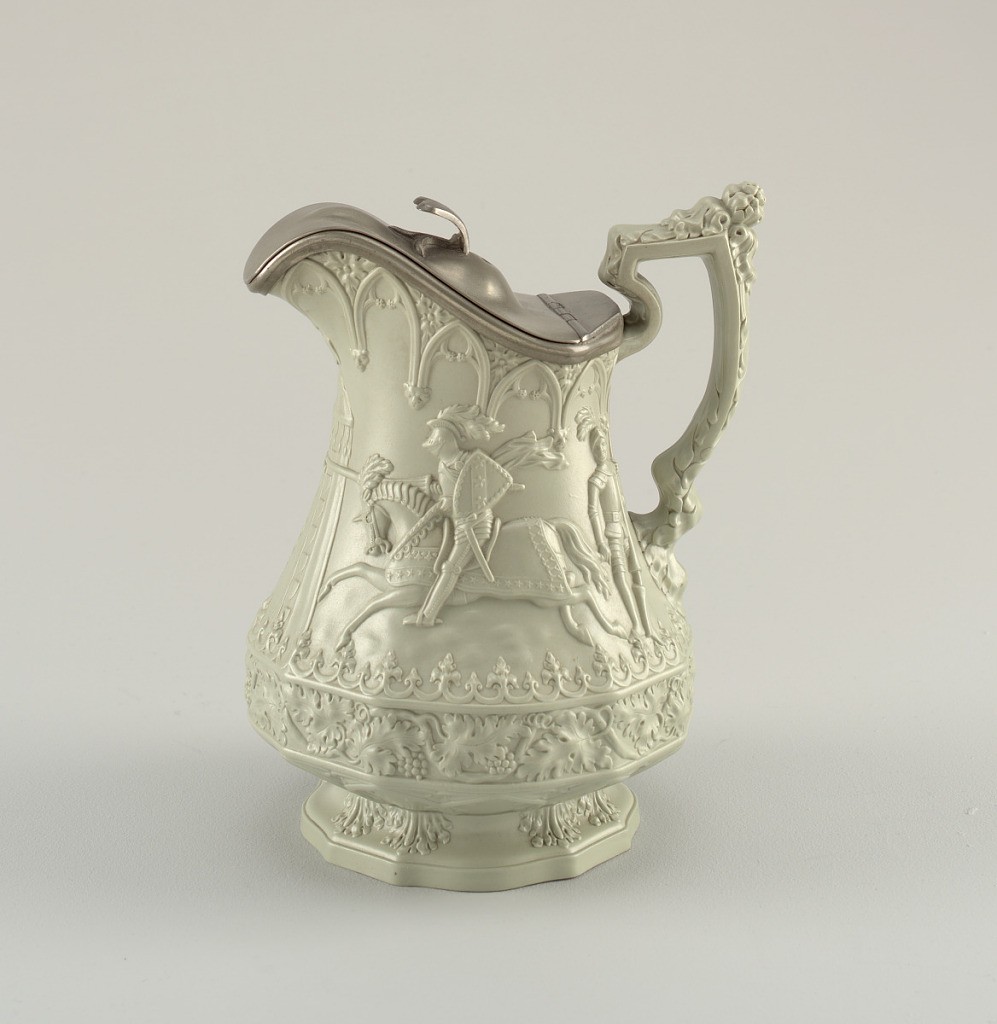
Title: Eglinton
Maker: W. Ridgway & Company, Hanley and Shelton, Staffordshire, England, active ca. 1830 - 1854
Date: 1840
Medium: Glazed stoneware, pewter
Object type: Jug
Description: A highly decorative green jug with detail on the body, spout and handle. The center depicts a knight riding a horse in an outdoor scene. This jug includes a pewter cover.